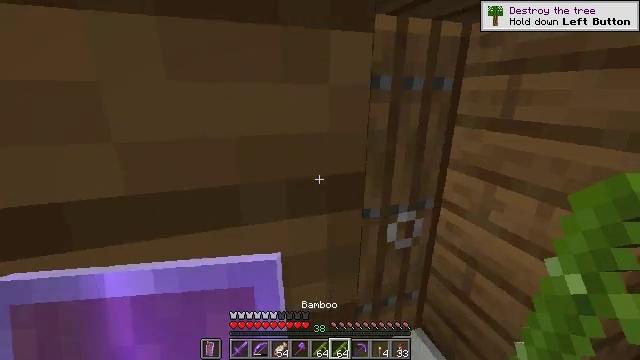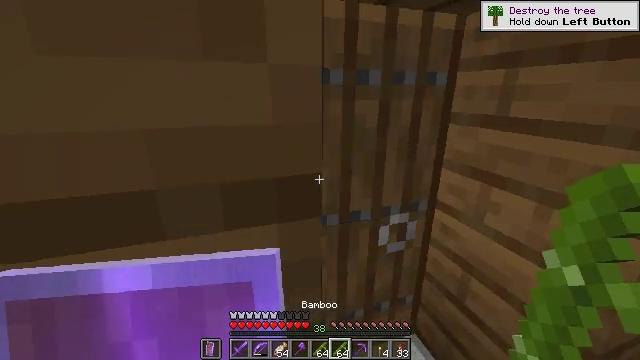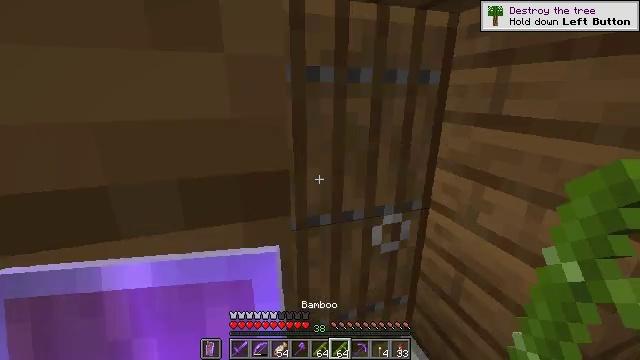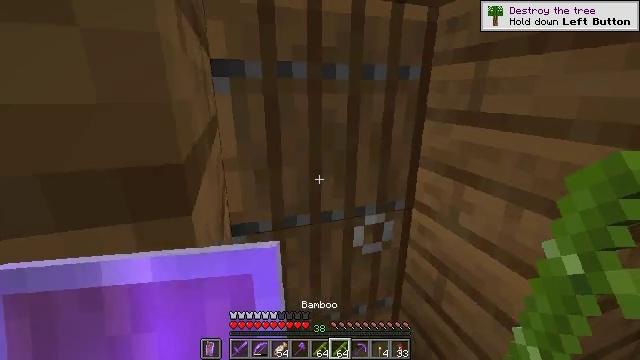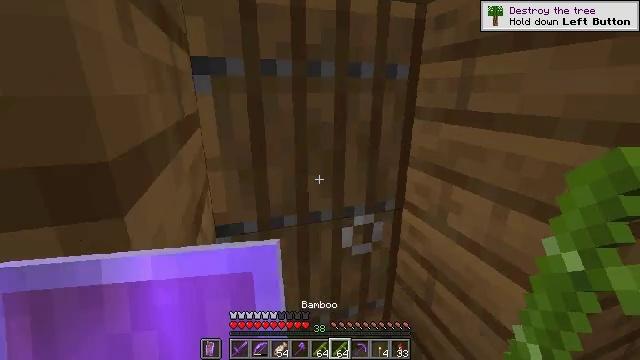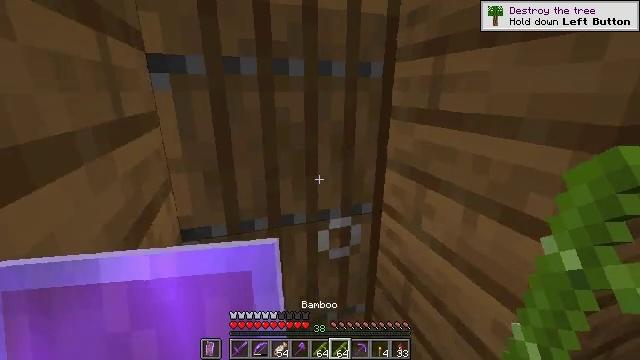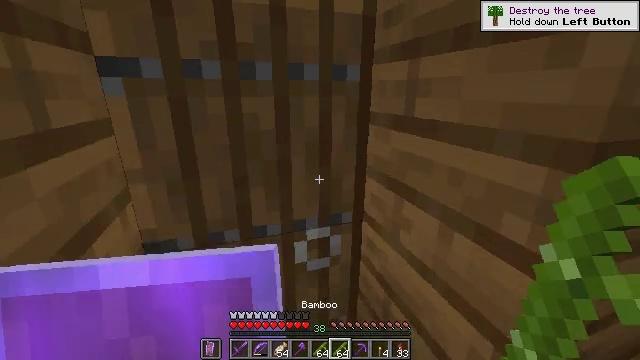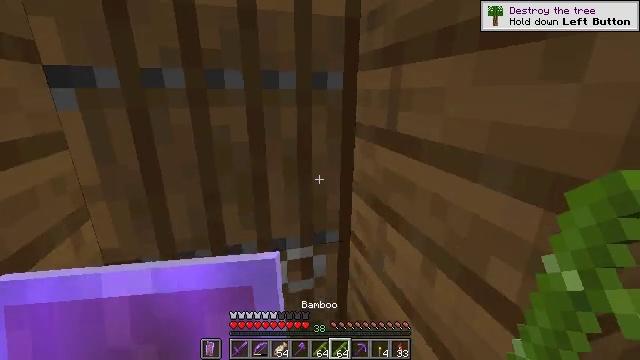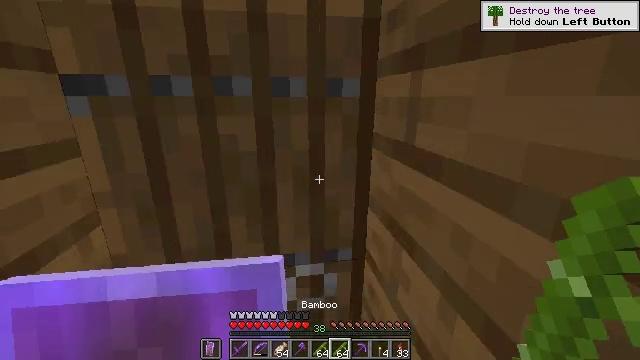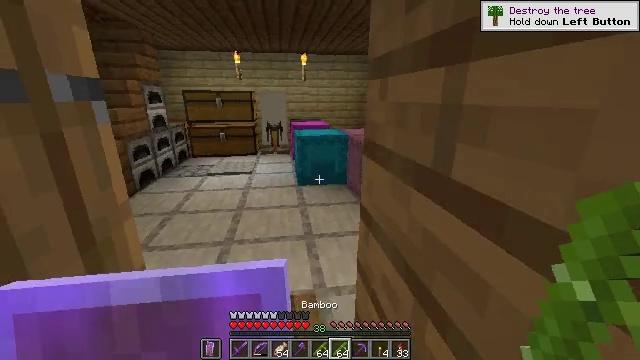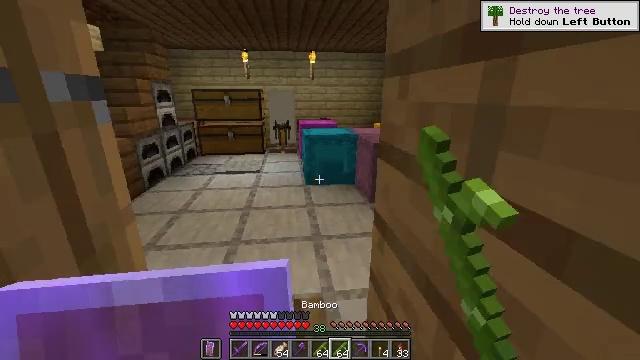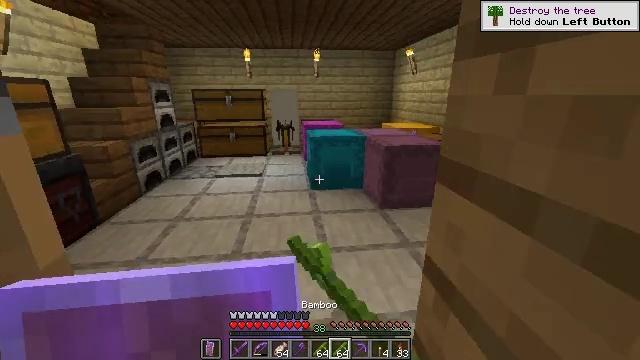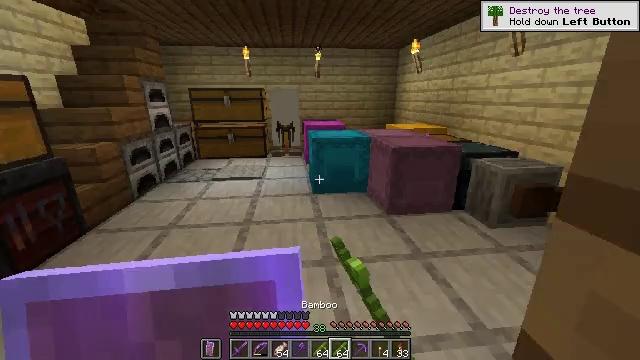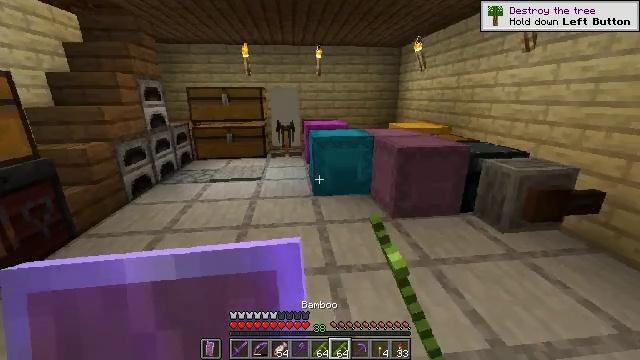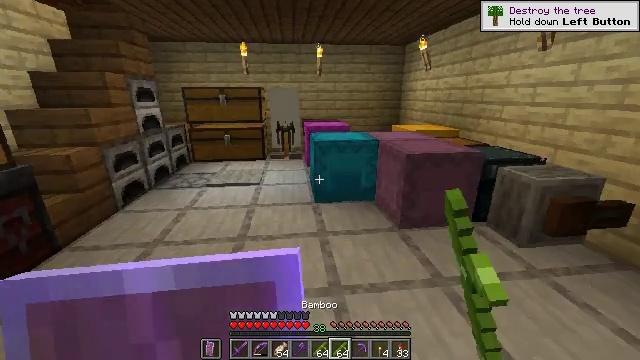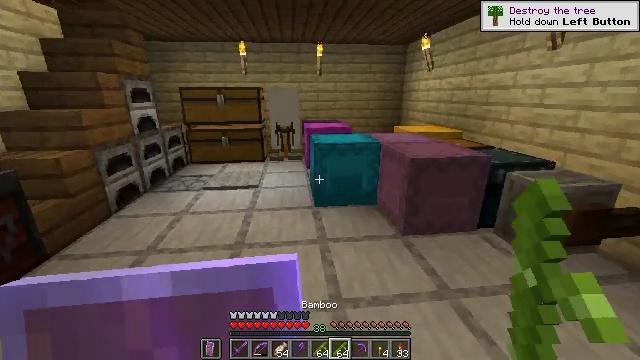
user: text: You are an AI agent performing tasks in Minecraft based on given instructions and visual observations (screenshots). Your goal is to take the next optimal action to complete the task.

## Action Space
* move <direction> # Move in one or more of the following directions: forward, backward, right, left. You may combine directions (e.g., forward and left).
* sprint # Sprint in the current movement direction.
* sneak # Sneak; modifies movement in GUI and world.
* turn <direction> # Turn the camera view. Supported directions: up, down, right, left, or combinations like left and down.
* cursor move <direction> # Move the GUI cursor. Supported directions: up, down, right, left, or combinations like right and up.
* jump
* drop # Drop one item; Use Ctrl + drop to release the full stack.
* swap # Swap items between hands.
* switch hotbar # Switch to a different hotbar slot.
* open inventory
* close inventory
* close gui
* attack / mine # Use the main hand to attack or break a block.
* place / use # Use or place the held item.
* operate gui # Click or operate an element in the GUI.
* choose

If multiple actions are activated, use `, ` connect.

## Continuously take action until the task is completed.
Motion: motion action
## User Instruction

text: craft item air
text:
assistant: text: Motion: move forward
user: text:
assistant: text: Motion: move forward
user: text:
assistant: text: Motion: move forward
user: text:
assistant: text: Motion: move forward
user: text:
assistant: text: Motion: move forward and move right
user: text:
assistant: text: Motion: move forward and move right
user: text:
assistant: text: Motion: move forward and move right, turn left
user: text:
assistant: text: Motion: move forward, turn left
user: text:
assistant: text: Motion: move forward, use / place
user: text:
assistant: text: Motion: move forward, turn left, use / place
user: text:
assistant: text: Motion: move forward, use / place
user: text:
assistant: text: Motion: move forward
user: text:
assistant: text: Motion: move forward
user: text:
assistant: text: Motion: move forward
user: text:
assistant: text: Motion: move forward
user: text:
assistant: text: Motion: move forward
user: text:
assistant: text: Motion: move forward
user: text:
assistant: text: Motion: move forward
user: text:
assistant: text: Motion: move forward, turn left and down
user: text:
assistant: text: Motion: move forward, turn left
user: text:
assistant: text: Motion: move forward, turn left
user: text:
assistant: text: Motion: move forward
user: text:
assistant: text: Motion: move forward
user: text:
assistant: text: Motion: move forward
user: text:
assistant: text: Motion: move forward, turn left and down
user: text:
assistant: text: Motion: move forward and move right, turn left and down
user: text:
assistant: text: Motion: move forward and move right, turn left and down
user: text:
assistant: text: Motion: move forward and move right, turn left and down
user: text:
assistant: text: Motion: move forward and move right
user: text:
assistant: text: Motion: move forward and move right